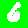
Digit: 6